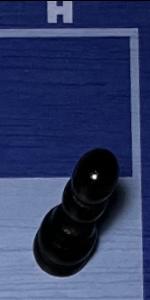
Label: Pawn_Black